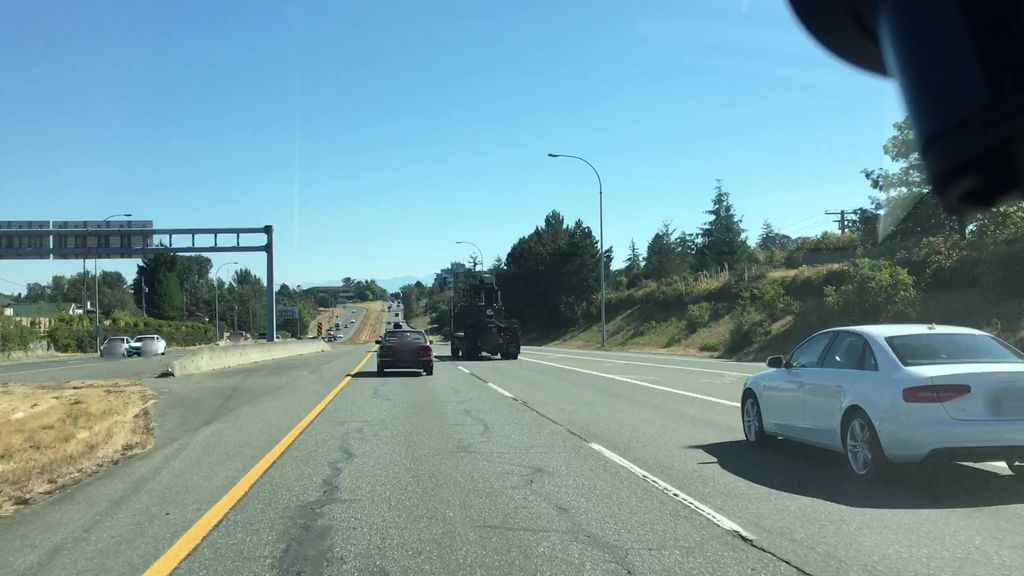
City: victoria